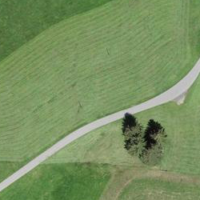
EUNIS habitat code: 25
Species observed at this site:
Succisa pratensis
Caltha palustris
Tussilago farfara